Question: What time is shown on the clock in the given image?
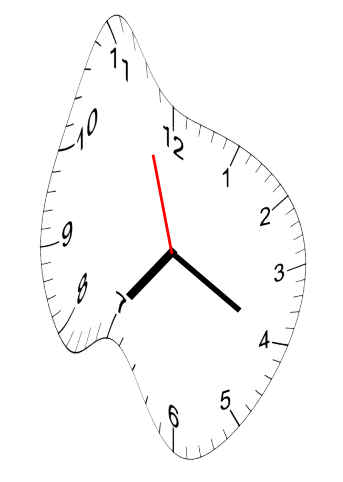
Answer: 07:19:57